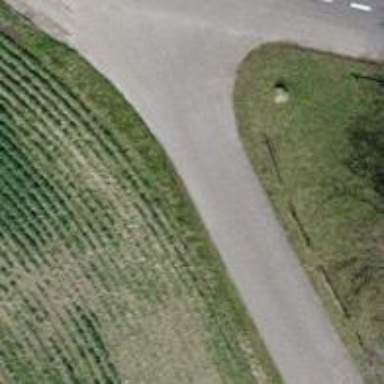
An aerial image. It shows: Unclassified road with asphalt surface.